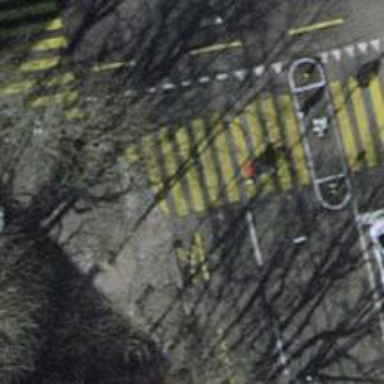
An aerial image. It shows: Tram crossing on the railway.